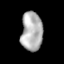
Tissue: lung
Cell type: Epithelial cells
Senescence score: 0.2279
Nuclear area (px): 816
Mean DAPI intensity: 178.04